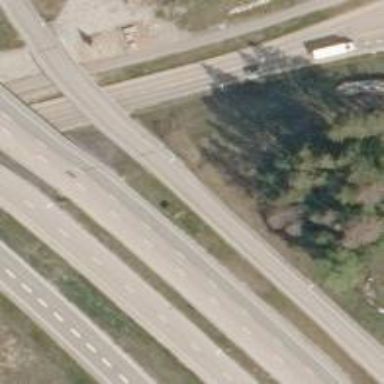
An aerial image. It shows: Trunk link highway with asphalt surface.